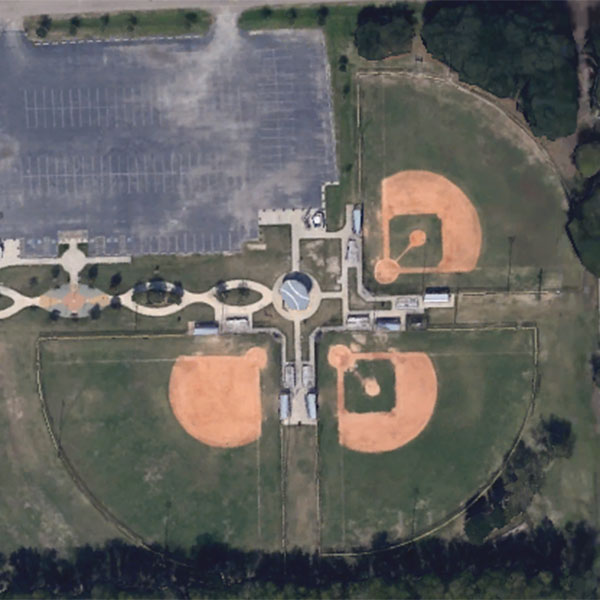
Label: BaseballField